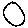
Label: circle